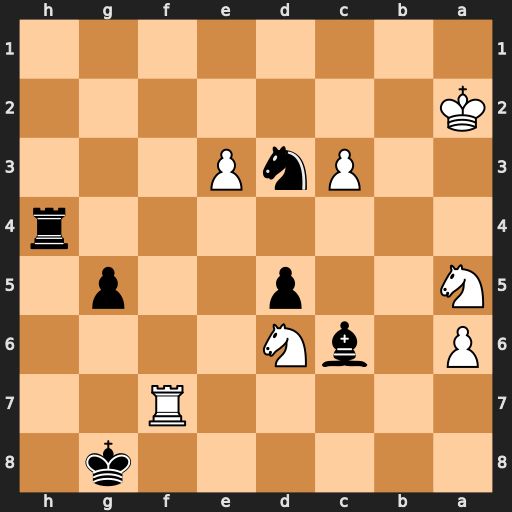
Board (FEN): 6k1/5R2/P1bN4/N2p2p1/7r/2PnP3/K7/8
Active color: b
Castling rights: -
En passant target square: -
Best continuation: Ra4+ Kb1 Rxa5